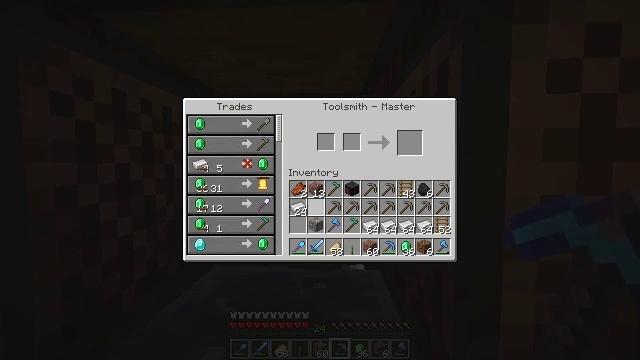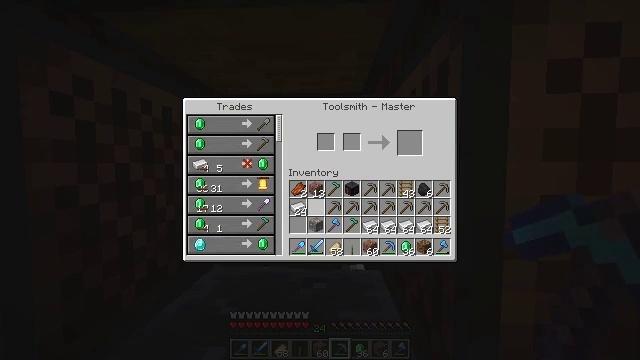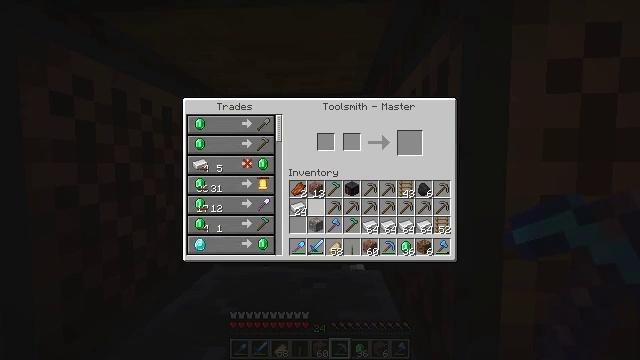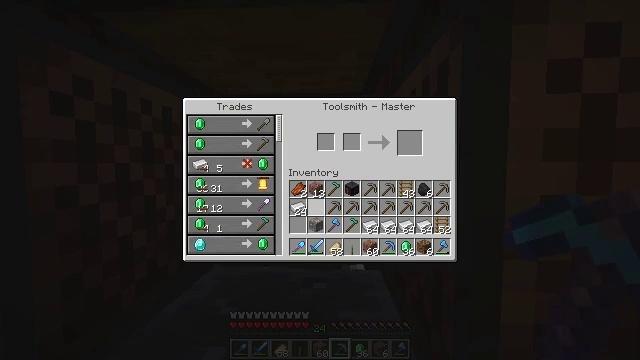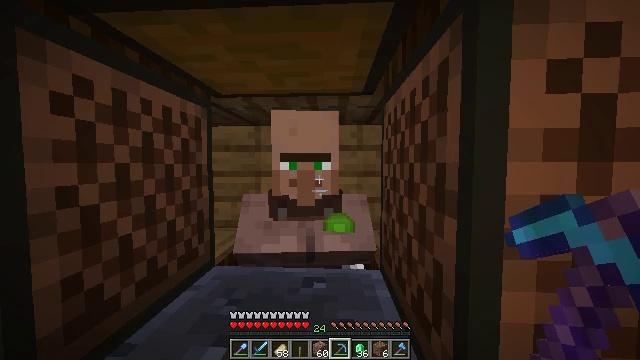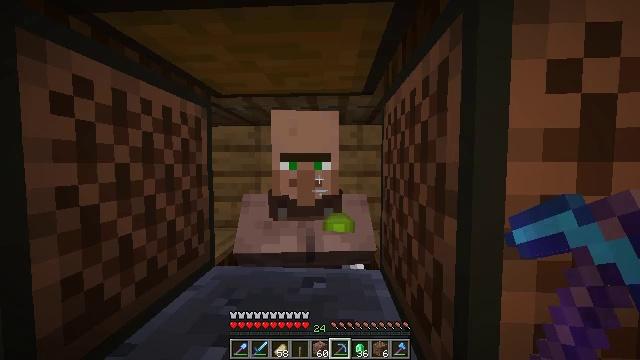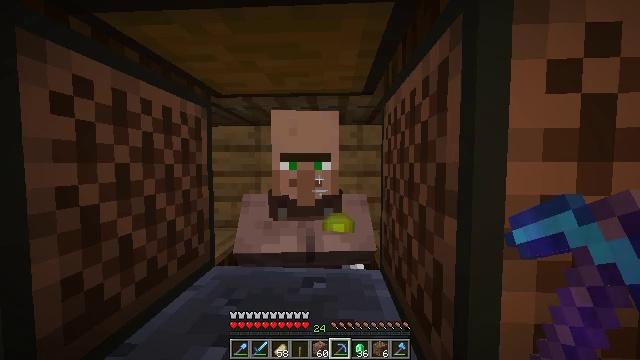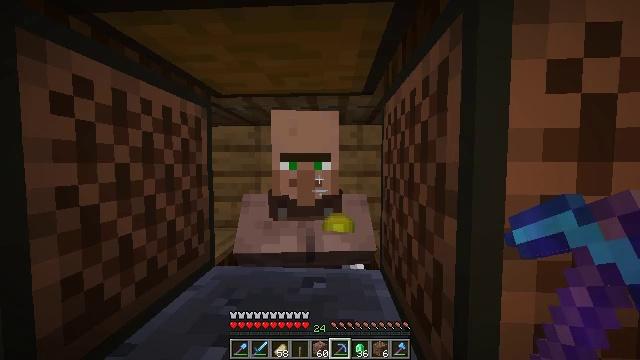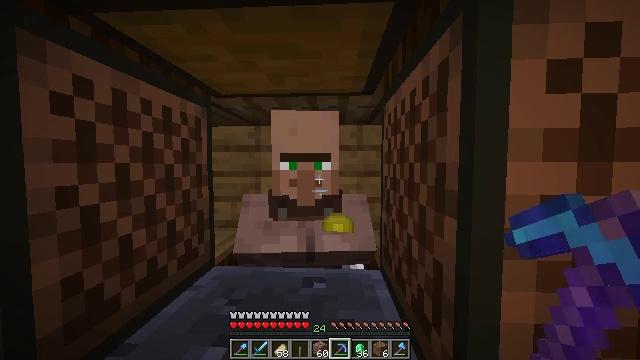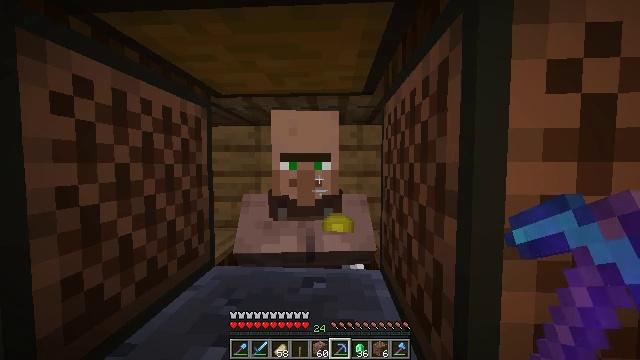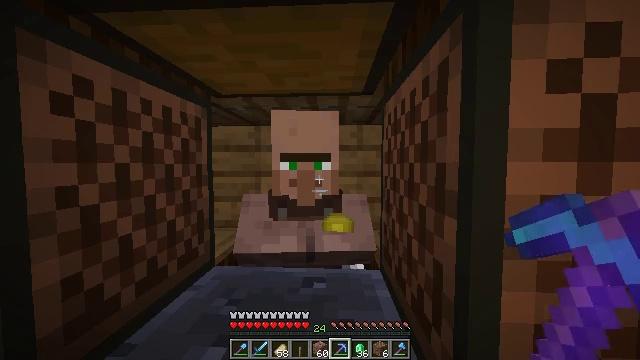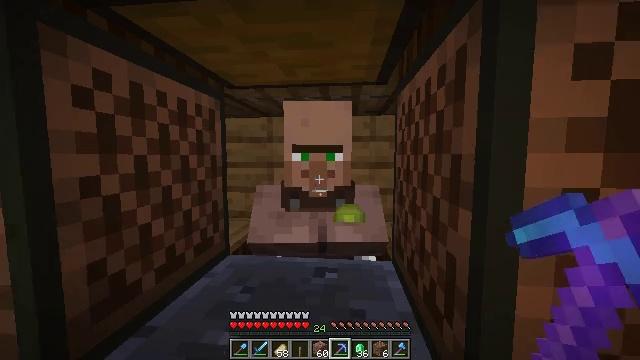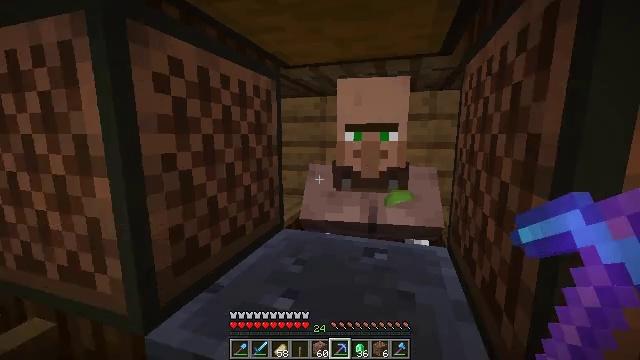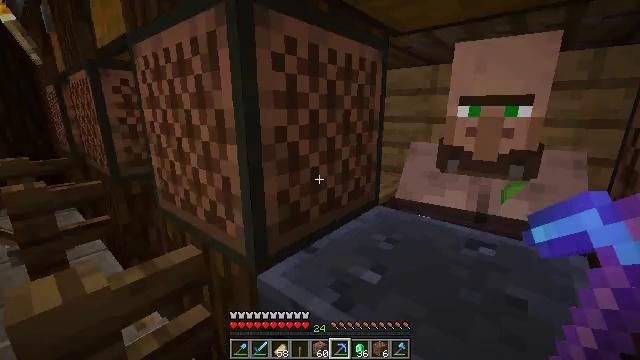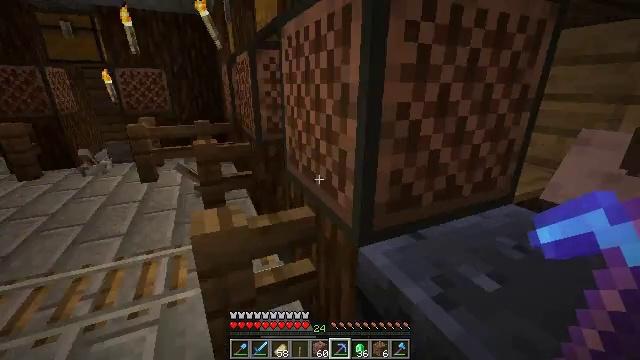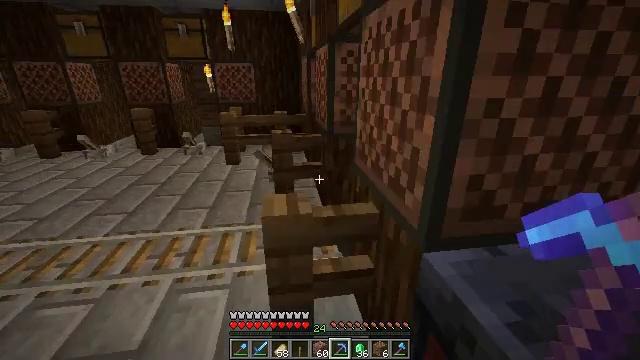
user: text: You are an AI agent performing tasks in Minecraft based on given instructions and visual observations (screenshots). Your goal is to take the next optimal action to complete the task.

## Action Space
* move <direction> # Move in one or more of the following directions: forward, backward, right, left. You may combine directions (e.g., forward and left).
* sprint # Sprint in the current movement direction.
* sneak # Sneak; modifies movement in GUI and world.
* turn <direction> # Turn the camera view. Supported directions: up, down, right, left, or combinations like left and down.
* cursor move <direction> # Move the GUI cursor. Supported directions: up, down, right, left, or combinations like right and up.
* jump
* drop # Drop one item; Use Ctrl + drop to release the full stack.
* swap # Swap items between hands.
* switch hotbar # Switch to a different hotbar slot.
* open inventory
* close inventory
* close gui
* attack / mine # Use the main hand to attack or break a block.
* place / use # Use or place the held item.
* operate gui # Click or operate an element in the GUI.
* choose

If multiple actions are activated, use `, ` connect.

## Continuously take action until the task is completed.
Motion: motion action
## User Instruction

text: Craft a diamond shovel.
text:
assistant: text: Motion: no_op
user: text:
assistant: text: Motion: no_op
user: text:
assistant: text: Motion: no_op
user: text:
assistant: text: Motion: no_op
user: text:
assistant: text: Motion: close gui
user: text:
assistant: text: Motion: no_op
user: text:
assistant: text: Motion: no_op
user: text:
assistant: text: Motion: no_op
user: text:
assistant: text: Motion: no_op
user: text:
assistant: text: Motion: no_op
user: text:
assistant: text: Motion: turn left and down
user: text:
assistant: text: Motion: turn left and down
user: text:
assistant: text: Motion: turn left and down
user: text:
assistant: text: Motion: turn left and down
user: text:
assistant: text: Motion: turn left and down
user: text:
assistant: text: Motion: move left, turn left
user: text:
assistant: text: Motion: move left
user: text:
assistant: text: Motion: move left
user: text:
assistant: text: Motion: move left, turn right
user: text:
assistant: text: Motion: move left, turn right
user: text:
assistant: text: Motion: move forward and move left, turn right
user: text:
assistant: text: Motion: move forward and move left, turn right
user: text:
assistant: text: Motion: move forward and move left, turn right
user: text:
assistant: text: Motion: move forward and move left, turn right
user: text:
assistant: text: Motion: move forward and move left, turn right and up
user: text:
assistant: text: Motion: move forward and move left, turn right and up
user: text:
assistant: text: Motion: move forward, turn right
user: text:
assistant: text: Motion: move forward, turn right
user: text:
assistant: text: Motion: move forward, turn right
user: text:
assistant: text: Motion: move forward, turn right